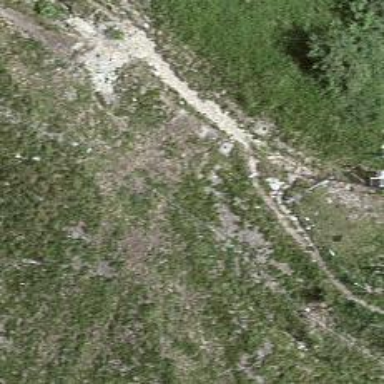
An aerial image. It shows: Grassy path.